RGB frame:
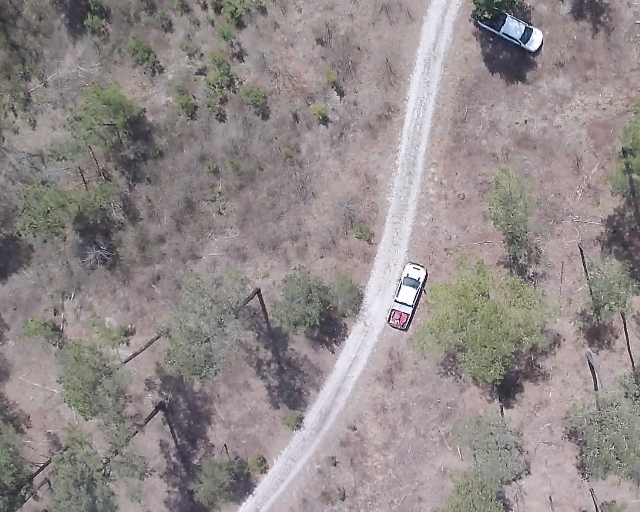
Thermal frame:
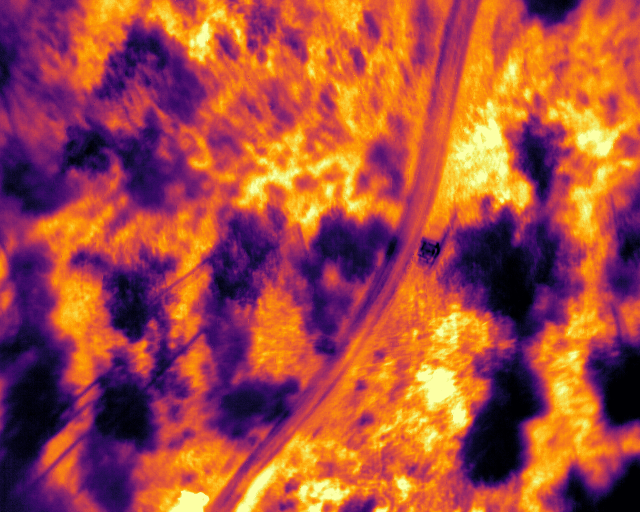
Captured: 2026-02-26 02:32:34
Pixels at or above 80 °C: 160 (fraction of frame: 0.0004883)